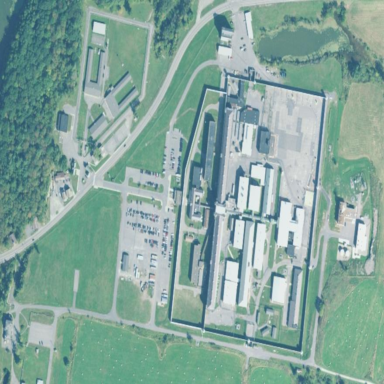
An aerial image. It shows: Prison.